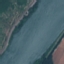
Label: River